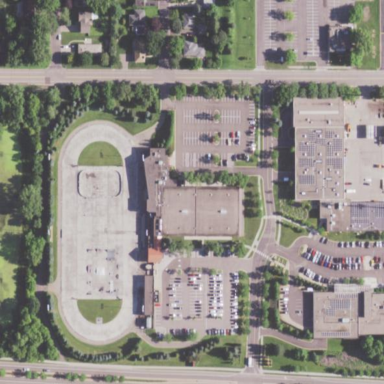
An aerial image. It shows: Building suitable for skating activities.